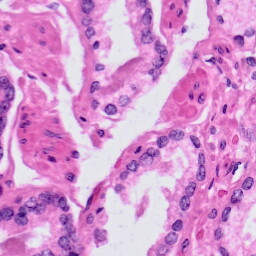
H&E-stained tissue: Prostate